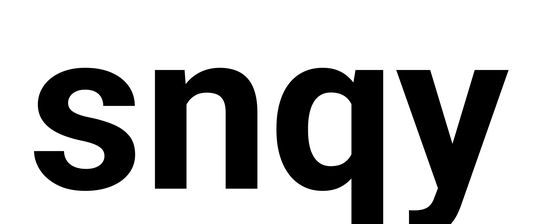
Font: Roboto_Bold